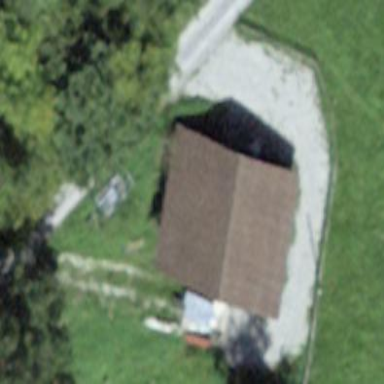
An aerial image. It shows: Rural barn.